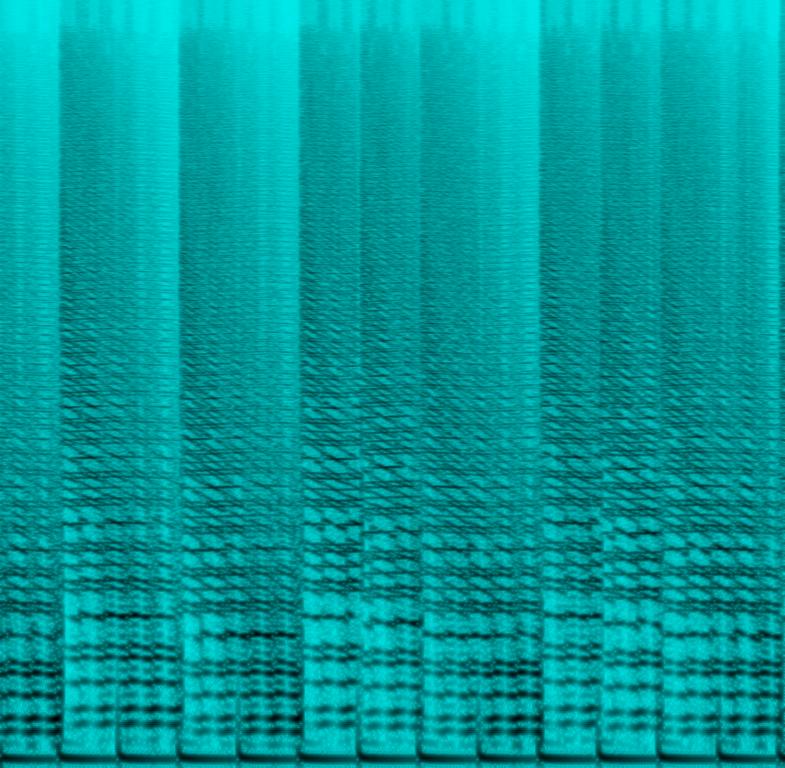
A synthesizer is playing a loud and wide pad sound that gets modulated while a soft and deep kick is playing every beat. This is an amateur recording. This song may be playing giving someone a tutorial on a synthesizer.